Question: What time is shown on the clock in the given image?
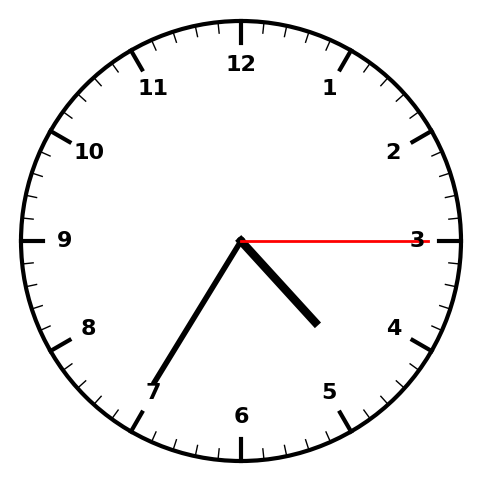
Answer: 04:35:15